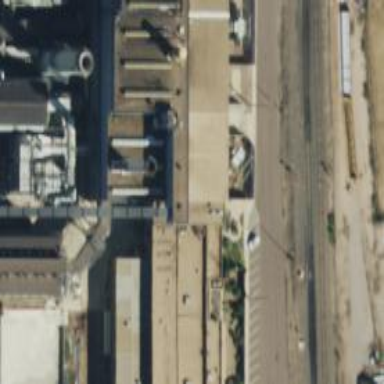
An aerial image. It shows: Steam turbine generator.